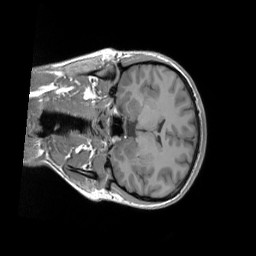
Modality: T1w
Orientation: coronal
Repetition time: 2 s
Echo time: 0.00252 s